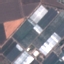
Land use / land cover: Industrial